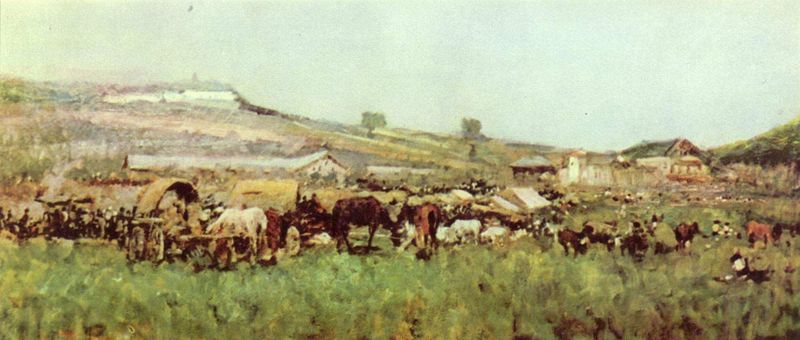
Titel: Jahrmarkt in Sinaia
Künstler: Nicolae Grigorescu
Standort: Cluj (Rumänien)
Institution: Kunstmuseum
Schlagwörter: baum, berg, blau, feuer, gemälde, himmel, mann, weiß, wolken, aquarell, bäume, gelb, grün, impressionismus, landschaft, menschen, ocker, braun, fenster, frankreich, frau, grau, hell, männer, schwarz, stroh, ölbild, dach, gebäude, gras, haus, rasen, rot, tiere, weg, wiese, zaun, beige, mensch, bild, feld, felder, gräser, horizont, häuser, hügel, kühe, natur, vieh, weide, büsche, pastos, rauch, land, pflanzen, tal, anhöhe, genre, karren, kinder, pferd, pferde, räder, turm, ruhig, italien, abhang, heu, russland, berge, hang, zug, dorf, dächer, giebel, ziegel, grasen, herde, alm, bauernhof, hof, koppel, pause, rast, amerika, kutsche, rad, wagen, luft, duktus, impressionistisch, zeigen, bauer, impression, unscharf, harmonie, rinder, schlachterei, helligkeit, zigeuner, weiden, kloster, darstellung, leben, verschwommen, graugrün, gut, mauern, ross, stall, grünlich, landwirtschaft, planwagen, usa, locker, undeutlich, rösser, treck, schafe, ochse, ochsen, stiere, reproduktion, brau, tempera, zelt, vorrat, lager, ziegen, alp, west, pferdewagen, froschperspektive, ställe, ursprünglichkeit, trek, tross, prärie, tuffig, farm, pastps, verhangen, pferdchen, web, kippel, wild west, wilder westen, trail, track, gestüt, go west, fattori, schmuddelig, trecking, karren#pferse, trailer, furhwerke, trak